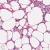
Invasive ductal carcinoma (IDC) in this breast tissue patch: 0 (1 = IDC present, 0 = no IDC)